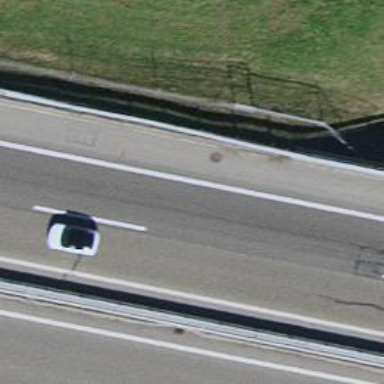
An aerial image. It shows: Asphalt bridge over motorway.